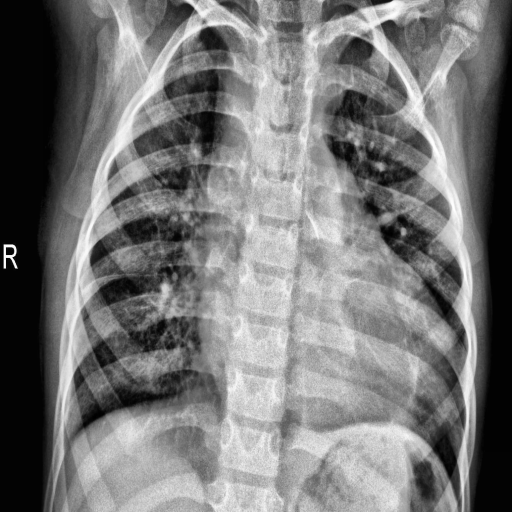
Finding: PNEUMONIA